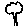
Label: tree